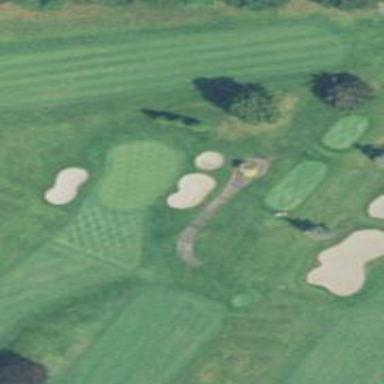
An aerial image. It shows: Path for both road and golf.